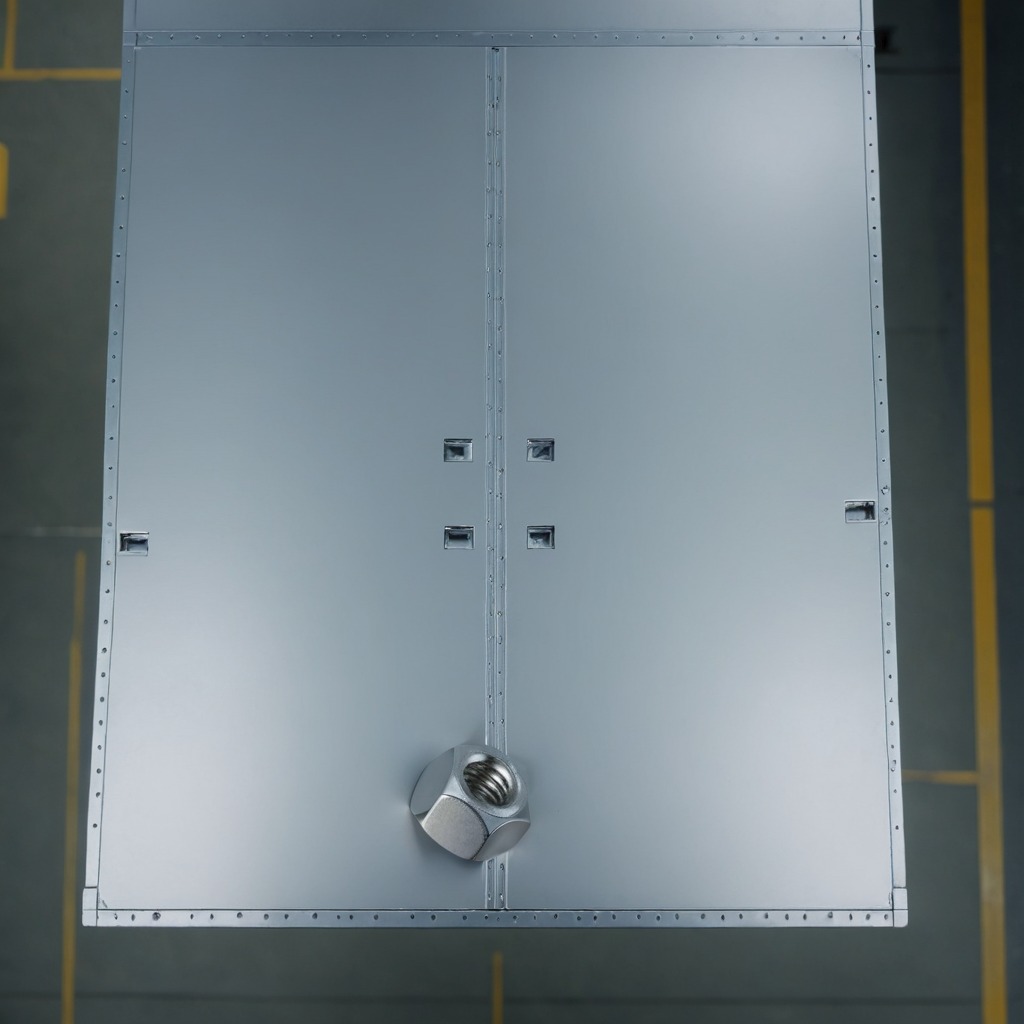
A metal nut is lying on a toolbox surface in an airplane hangar workshop.